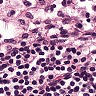
Metastatic tissue present: no